Question: When I turn off the WiFi during a series of AFNetworking server requests, I am getting increase of memory without any reason. I have provided the memory profile given by instruments. Why is this increasing while not doing anything? How can I get rid of this?

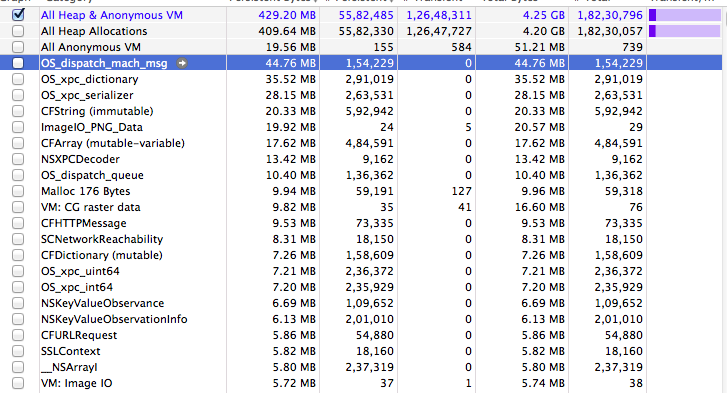
Answer: Finally I got the reason. It was a recursive call that retries if network is not available. It solves my issue. But why it is not shown in 'Allocation' or 'Leak' instruments? It is only shown in 'Zombies' instrument.